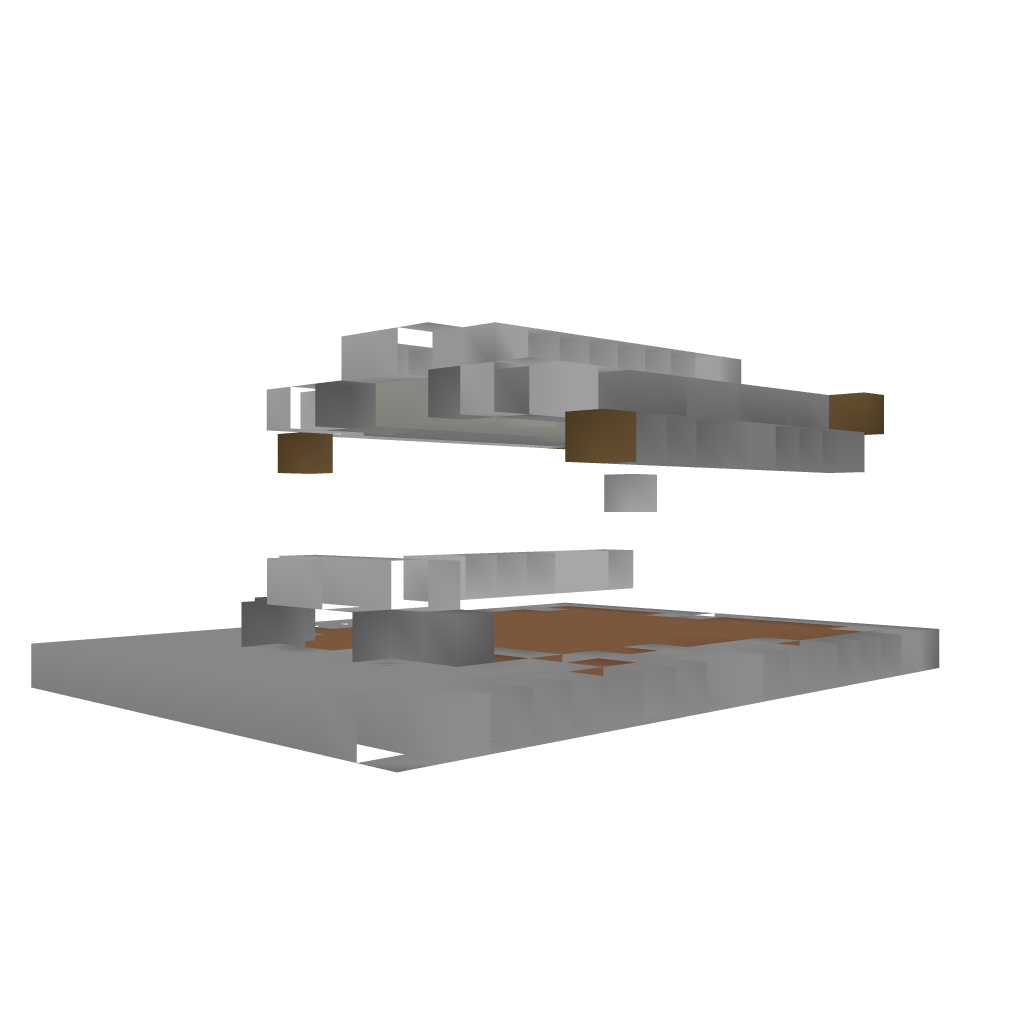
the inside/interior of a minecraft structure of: Farm sugarcane